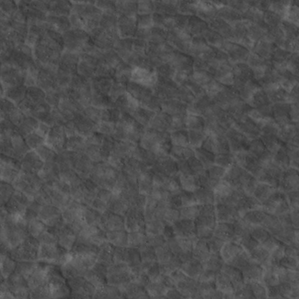
Label: non_frost